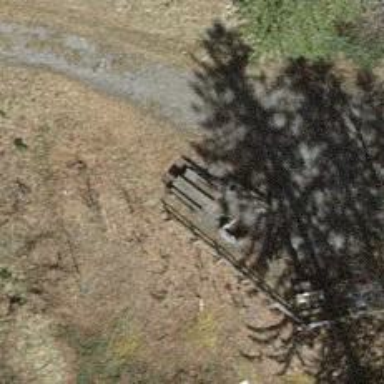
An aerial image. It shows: Picnic table located in leisure land area.